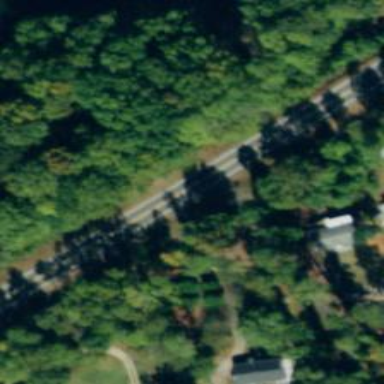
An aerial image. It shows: Secondary road with asphalt surface.